Question: I have been trying to fix this problem but not been able to do so. I am not able to find any good examples on the web either.
I have tried rowHeightsThatFit: but don't get it to work.
I want to lay out the bottom legends on one line alternative make sure it is seen.

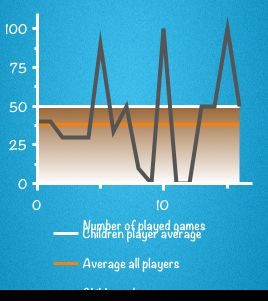
Answer: From the 'CPTLegend' <URL>:
You will want to modify the 'numberOfRows' attribute from the layout properties:
> : The desired number of rows of legend entries. If zero (0) (the default), the number of rows will be automatically
determined. If both numberOfRows and numberOfColumns are greater than
zero but their product is less than the total number of legend
entries, some entries will not be shown.
And also be careful how you set the 'numberOfColumns' property:
> : The desired number of columns of legend entries. If zero (0) (the
default), the number of columns will be automatically determined. If
both numberOfRows and numberOfColumns are greater than zero but their
product is less than the total number of legend entries, some entries
will not be shown.